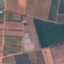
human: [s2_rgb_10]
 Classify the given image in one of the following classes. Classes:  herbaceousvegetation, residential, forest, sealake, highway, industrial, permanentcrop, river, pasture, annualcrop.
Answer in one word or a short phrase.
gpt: PermanentCrop